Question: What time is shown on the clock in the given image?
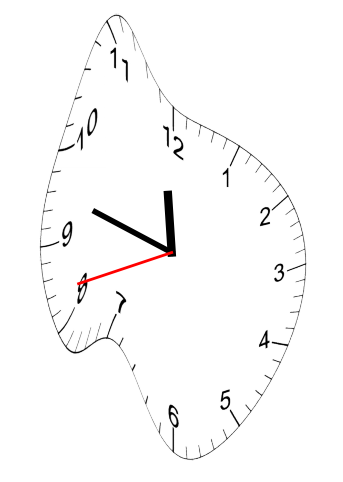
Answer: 11:47:42